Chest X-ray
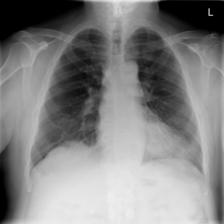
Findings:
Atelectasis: negative
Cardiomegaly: negative
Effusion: negative
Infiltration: positive
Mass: negative
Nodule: negative
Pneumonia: negative
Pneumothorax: negative
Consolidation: negative
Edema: negative
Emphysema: negative
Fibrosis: negative
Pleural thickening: negative
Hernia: negative